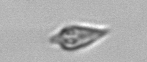
Label: Oxytoxum